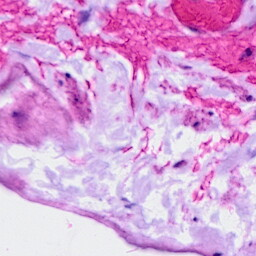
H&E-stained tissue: Ovarian